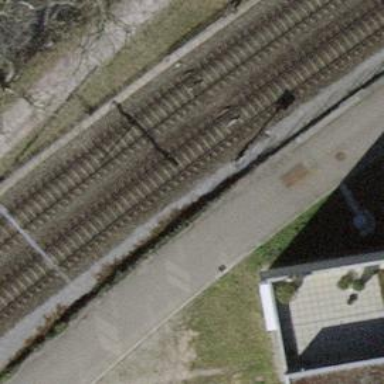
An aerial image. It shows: Railway signal.